Field crop: maize
Growth stage: 1
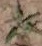
Species: atriplex